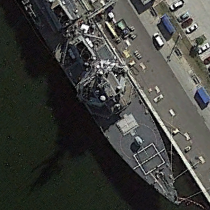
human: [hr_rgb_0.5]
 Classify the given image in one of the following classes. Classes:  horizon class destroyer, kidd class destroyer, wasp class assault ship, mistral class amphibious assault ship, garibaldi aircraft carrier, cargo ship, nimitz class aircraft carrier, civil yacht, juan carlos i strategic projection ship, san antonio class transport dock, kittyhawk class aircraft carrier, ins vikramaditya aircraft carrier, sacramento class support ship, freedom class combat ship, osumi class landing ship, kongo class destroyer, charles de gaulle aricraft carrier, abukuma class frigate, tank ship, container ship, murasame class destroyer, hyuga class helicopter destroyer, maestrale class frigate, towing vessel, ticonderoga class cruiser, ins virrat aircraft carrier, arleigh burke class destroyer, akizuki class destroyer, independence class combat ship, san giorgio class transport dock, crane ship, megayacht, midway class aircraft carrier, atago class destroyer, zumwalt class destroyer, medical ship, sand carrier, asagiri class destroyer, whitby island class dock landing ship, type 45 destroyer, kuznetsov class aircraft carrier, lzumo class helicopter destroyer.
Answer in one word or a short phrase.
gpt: Arleigh Burke class destroyer